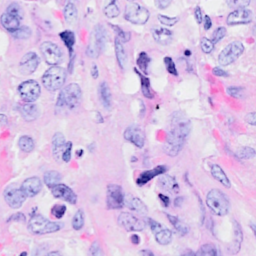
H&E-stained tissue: Breast